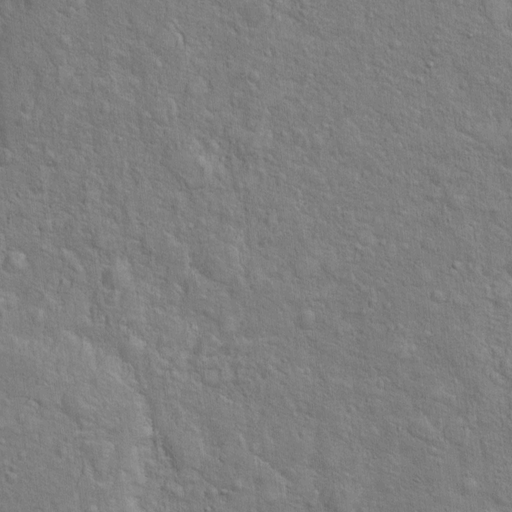
Objects detected: cone, cone